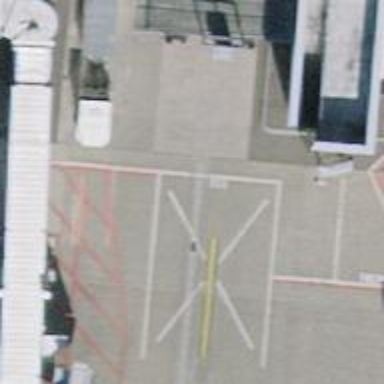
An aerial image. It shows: Airport parking position.